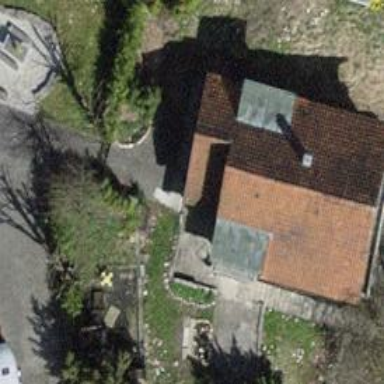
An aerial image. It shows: Building with tile roof.